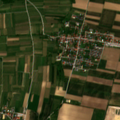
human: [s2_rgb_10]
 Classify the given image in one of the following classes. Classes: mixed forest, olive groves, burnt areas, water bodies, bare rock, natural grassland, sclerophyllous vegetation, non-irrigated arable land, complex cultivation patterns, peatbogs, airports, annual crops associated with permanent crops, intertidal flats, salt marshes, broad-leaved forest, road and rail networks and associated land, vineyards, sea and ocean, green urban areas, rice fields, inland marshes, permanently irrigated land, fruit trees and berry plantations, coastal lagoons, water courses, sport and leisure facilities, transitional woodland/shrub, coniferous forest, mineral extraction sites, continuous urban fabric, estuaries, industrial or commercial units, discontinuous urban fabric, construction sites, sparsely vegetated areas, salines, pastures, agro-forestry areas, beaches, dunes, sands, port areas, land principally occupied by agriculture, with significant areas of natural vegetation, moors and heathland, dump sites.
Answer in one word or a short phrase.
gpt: discontinuous urban fabric, mineral extraction sites, non-irrigated arable land, vineyards